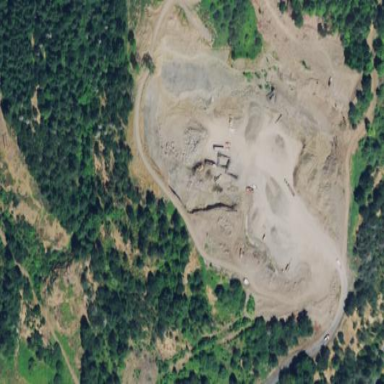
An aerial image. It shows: Quarry area.